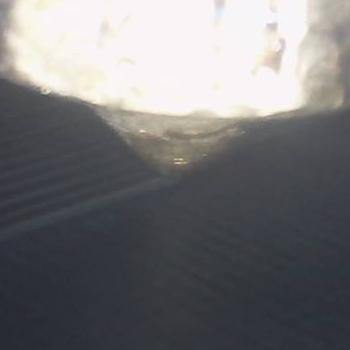
Flow rate: 224%